Question: I've been trying to find this widget and have no clue what it is called.

I should probably add that the arrows key (in|de)crement the values.
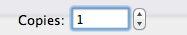
Answer: It's called a <URL>